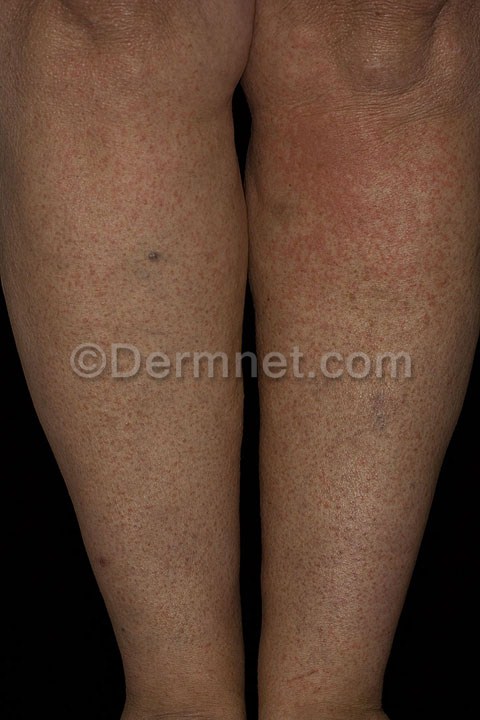
Disease: Exanthems and Drug Eruptions